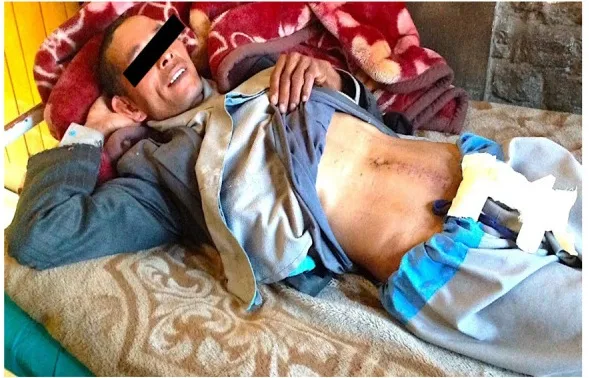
The patient on the 10th postoperative day after suture removal.
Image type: medical_photograph (other_medical_photograph)